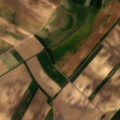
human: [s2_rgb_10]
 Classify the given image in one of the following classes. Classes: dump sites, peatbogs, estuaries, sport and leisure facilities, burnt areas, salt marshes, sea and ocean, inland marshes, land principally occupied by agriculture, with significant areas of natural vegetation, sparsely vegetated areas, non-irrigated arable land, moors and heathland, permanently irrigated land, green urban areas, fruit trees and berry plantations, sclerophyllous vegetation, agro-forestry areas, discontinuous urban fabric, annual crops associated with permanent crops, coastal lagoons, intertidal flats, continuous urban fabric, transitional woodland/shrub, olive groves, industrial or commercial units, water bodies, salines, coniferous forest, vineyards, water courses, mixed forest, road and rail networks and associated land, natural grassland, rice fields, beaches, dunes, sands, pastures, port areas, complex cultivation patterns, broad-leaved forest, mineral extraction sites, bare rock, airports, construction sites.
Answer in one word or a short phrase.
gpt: non-irrigated arable land